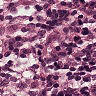
Metastatic tissue present: no